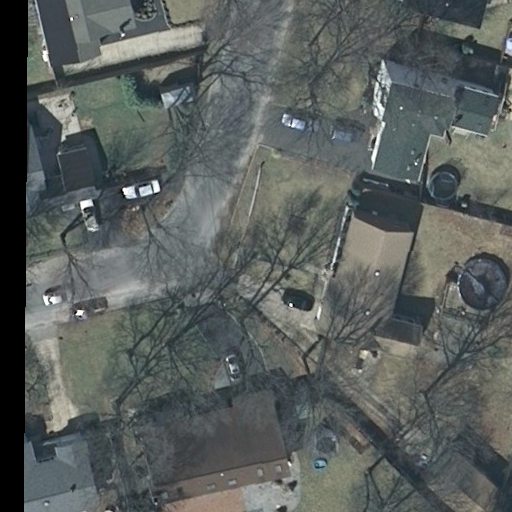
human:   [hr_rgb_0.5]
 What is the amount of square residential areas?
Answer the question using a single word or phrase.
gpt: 0

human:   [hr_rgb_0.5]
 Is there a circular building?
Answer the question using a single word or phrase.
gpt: no

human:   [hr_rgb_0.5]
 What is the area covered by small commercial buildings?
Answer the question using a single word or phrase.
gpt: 0m2

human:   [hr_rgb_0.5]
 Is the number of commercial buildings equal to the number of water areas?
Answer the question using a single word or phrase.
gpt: yes

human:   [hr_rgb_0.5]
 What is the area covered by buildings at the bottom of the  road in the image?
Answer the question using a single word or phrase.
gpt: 1239m2

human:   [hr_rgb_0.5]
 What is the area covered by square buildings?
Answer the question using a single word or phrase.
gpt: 0m2

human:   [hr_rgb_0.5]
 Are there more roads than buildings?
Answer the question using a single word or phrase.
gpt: no

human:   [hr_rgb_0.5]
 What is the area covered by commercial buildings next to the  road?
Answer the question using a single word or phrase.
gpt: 0m2

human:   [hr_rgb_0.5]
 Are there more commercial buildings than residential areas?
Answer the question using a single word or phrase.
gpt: no

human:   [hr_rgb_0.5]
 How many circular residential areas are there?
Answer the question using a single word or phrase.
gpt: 0

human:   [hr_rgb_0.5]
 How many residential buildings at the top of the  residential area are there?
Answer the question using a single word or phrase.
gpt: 4

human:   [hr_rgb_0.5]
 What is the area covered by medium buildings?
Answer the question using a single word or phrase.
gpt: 1911m2

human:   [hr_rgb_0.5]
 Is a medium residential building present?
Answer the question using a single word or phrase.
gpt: yes

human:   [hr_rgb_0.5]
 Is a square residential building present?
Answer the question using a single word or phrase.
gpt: no

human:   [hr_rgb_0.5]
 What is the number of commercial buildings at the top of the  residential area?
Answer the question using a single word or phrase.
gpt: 0

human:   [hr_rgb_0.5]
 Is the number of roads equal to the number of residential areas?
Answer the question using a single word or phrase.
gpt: yes

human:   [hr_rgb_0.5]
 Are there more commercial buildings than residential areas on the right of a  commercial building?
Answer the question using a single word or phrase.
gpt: no

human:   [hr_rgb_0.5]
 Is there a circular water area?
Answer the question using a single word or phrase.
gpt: no

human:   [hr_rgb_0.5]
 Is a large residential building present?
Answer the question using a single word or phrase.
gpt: no

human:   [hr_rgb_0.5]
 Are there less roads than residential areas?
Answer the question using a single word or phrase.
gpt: no

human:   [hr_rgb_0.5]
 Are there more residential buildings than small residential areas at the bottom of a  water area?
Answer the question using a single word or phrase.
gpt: yes

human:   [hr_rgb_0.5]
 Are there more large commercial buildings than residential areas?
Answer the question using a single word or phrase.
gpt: no

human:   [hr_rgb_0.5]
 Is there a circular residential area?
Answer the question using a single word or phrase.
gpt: no

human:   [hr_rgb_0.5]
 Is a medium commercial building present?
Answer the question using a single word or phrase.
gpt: no

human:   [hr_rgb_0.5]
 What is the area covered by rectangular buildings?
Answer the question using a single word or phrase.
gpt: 189m2

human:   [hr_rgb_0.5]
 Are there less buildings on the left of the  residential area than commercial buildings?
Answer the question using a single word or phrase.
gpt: no

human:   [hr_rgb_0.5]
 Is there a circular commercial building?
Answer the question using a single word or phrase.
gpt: no

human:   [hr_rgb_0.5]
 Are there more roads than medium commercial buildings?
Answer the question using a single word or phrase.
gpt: yes

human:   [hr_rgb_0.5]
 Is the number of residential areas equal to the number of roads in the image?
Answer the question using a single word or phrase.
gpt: yes

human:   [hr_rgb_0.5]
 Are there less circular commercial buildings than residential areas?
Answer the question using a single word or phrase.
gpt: yes

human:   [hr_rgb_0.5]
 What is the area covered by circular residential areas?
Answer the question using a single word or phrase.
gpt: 0m2

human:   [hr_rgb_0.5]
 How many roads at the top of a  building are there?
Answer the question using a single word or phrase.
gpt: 1

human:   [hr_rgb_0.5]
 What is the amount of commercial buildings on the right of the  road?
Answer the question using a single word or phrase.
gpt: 0

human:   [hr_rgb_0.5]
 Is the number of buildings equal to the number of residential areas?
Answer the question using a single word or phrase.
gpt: no

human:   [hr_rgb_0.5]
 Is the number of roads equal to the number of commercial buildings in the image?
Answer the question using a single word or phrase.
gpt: no

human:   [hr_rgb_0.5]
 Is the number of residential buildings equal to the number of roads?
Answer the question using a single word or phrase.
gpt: no